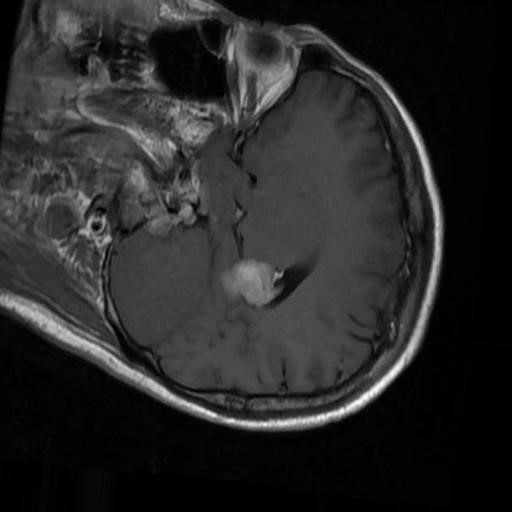
Label: brain_menin